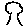
Label: tree